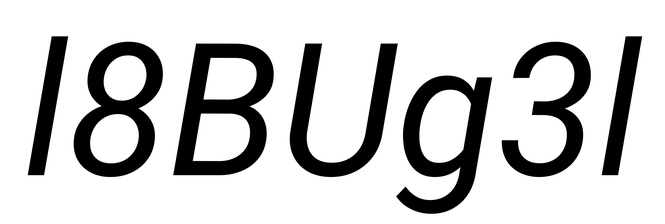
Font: Roboto-Italic_Italic